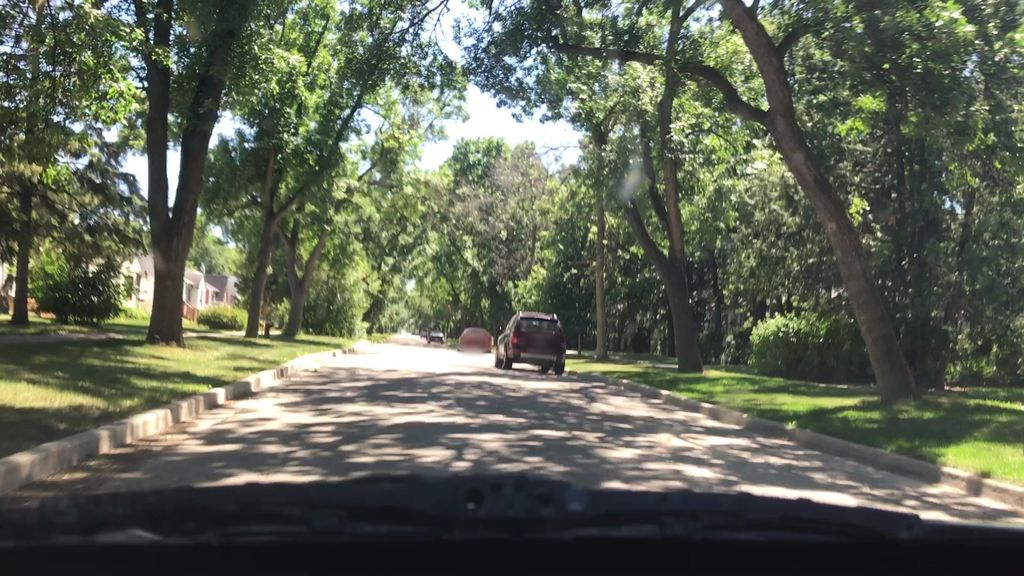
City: winnipeg